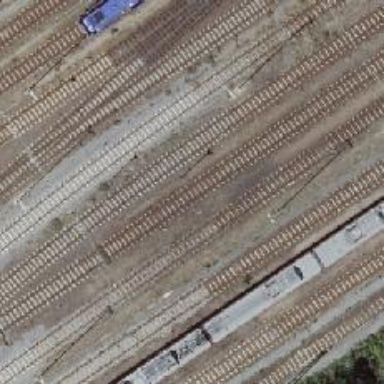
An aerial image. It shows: Railway signal.